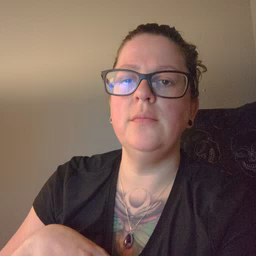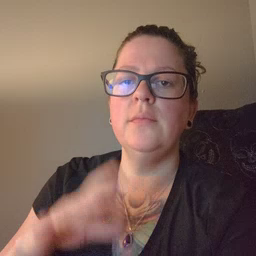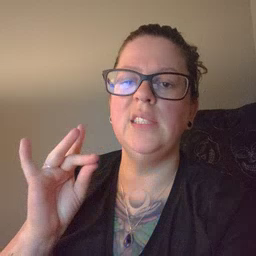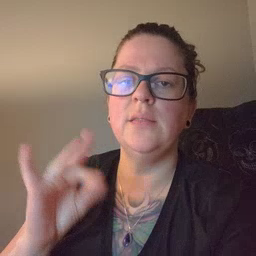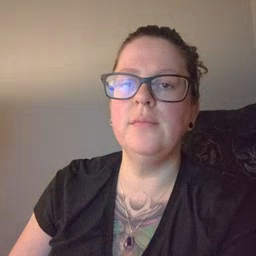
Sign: sticky